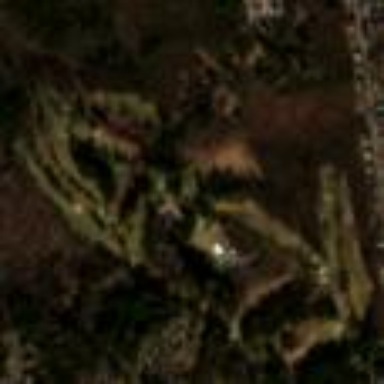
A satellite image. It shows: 18-hole golf course situated within leisure land.